Field crop: tomato
Growth stage: 1
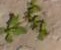
Species: portulaca